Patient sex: F
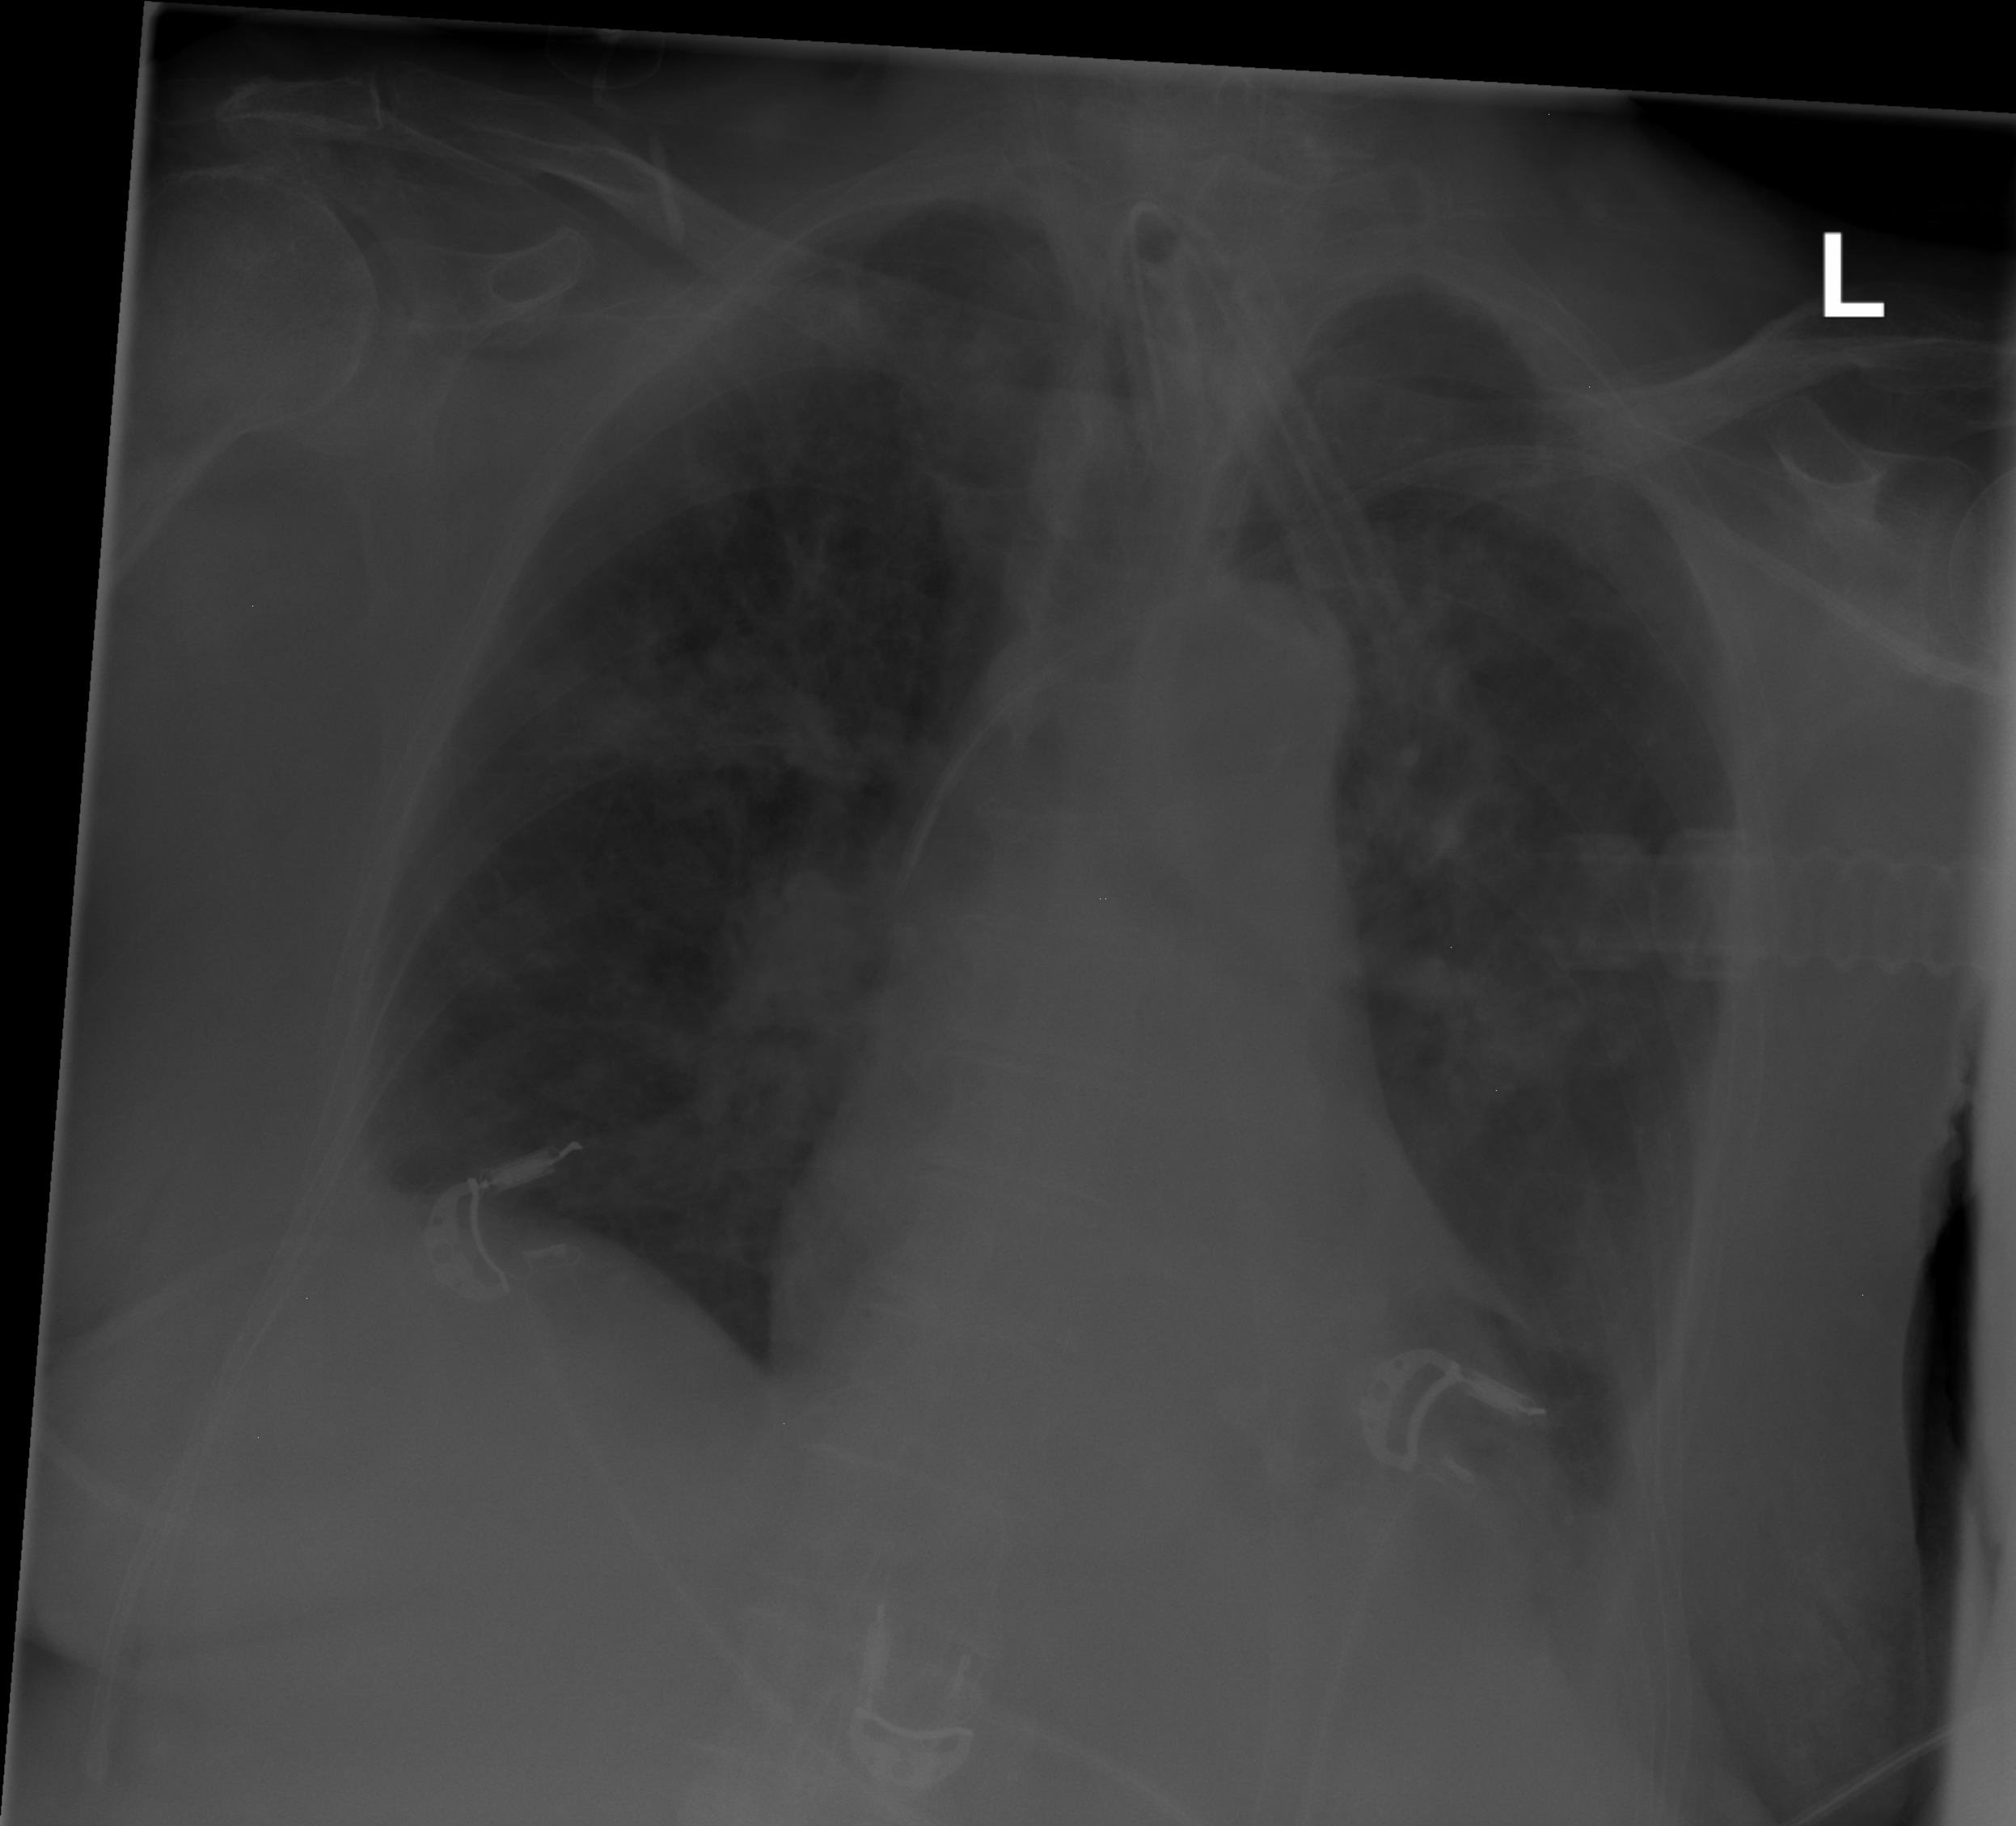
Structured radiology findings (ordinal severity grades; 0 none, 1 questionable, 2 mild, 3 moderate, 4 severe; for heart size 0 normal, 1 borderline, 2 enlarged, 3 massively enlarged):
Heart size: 0
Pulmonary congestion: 2
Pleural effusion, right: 2
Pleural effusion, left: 2
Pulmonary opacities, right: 3
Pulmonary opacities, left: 3
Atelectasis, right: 2
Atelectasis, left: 2